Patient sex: F
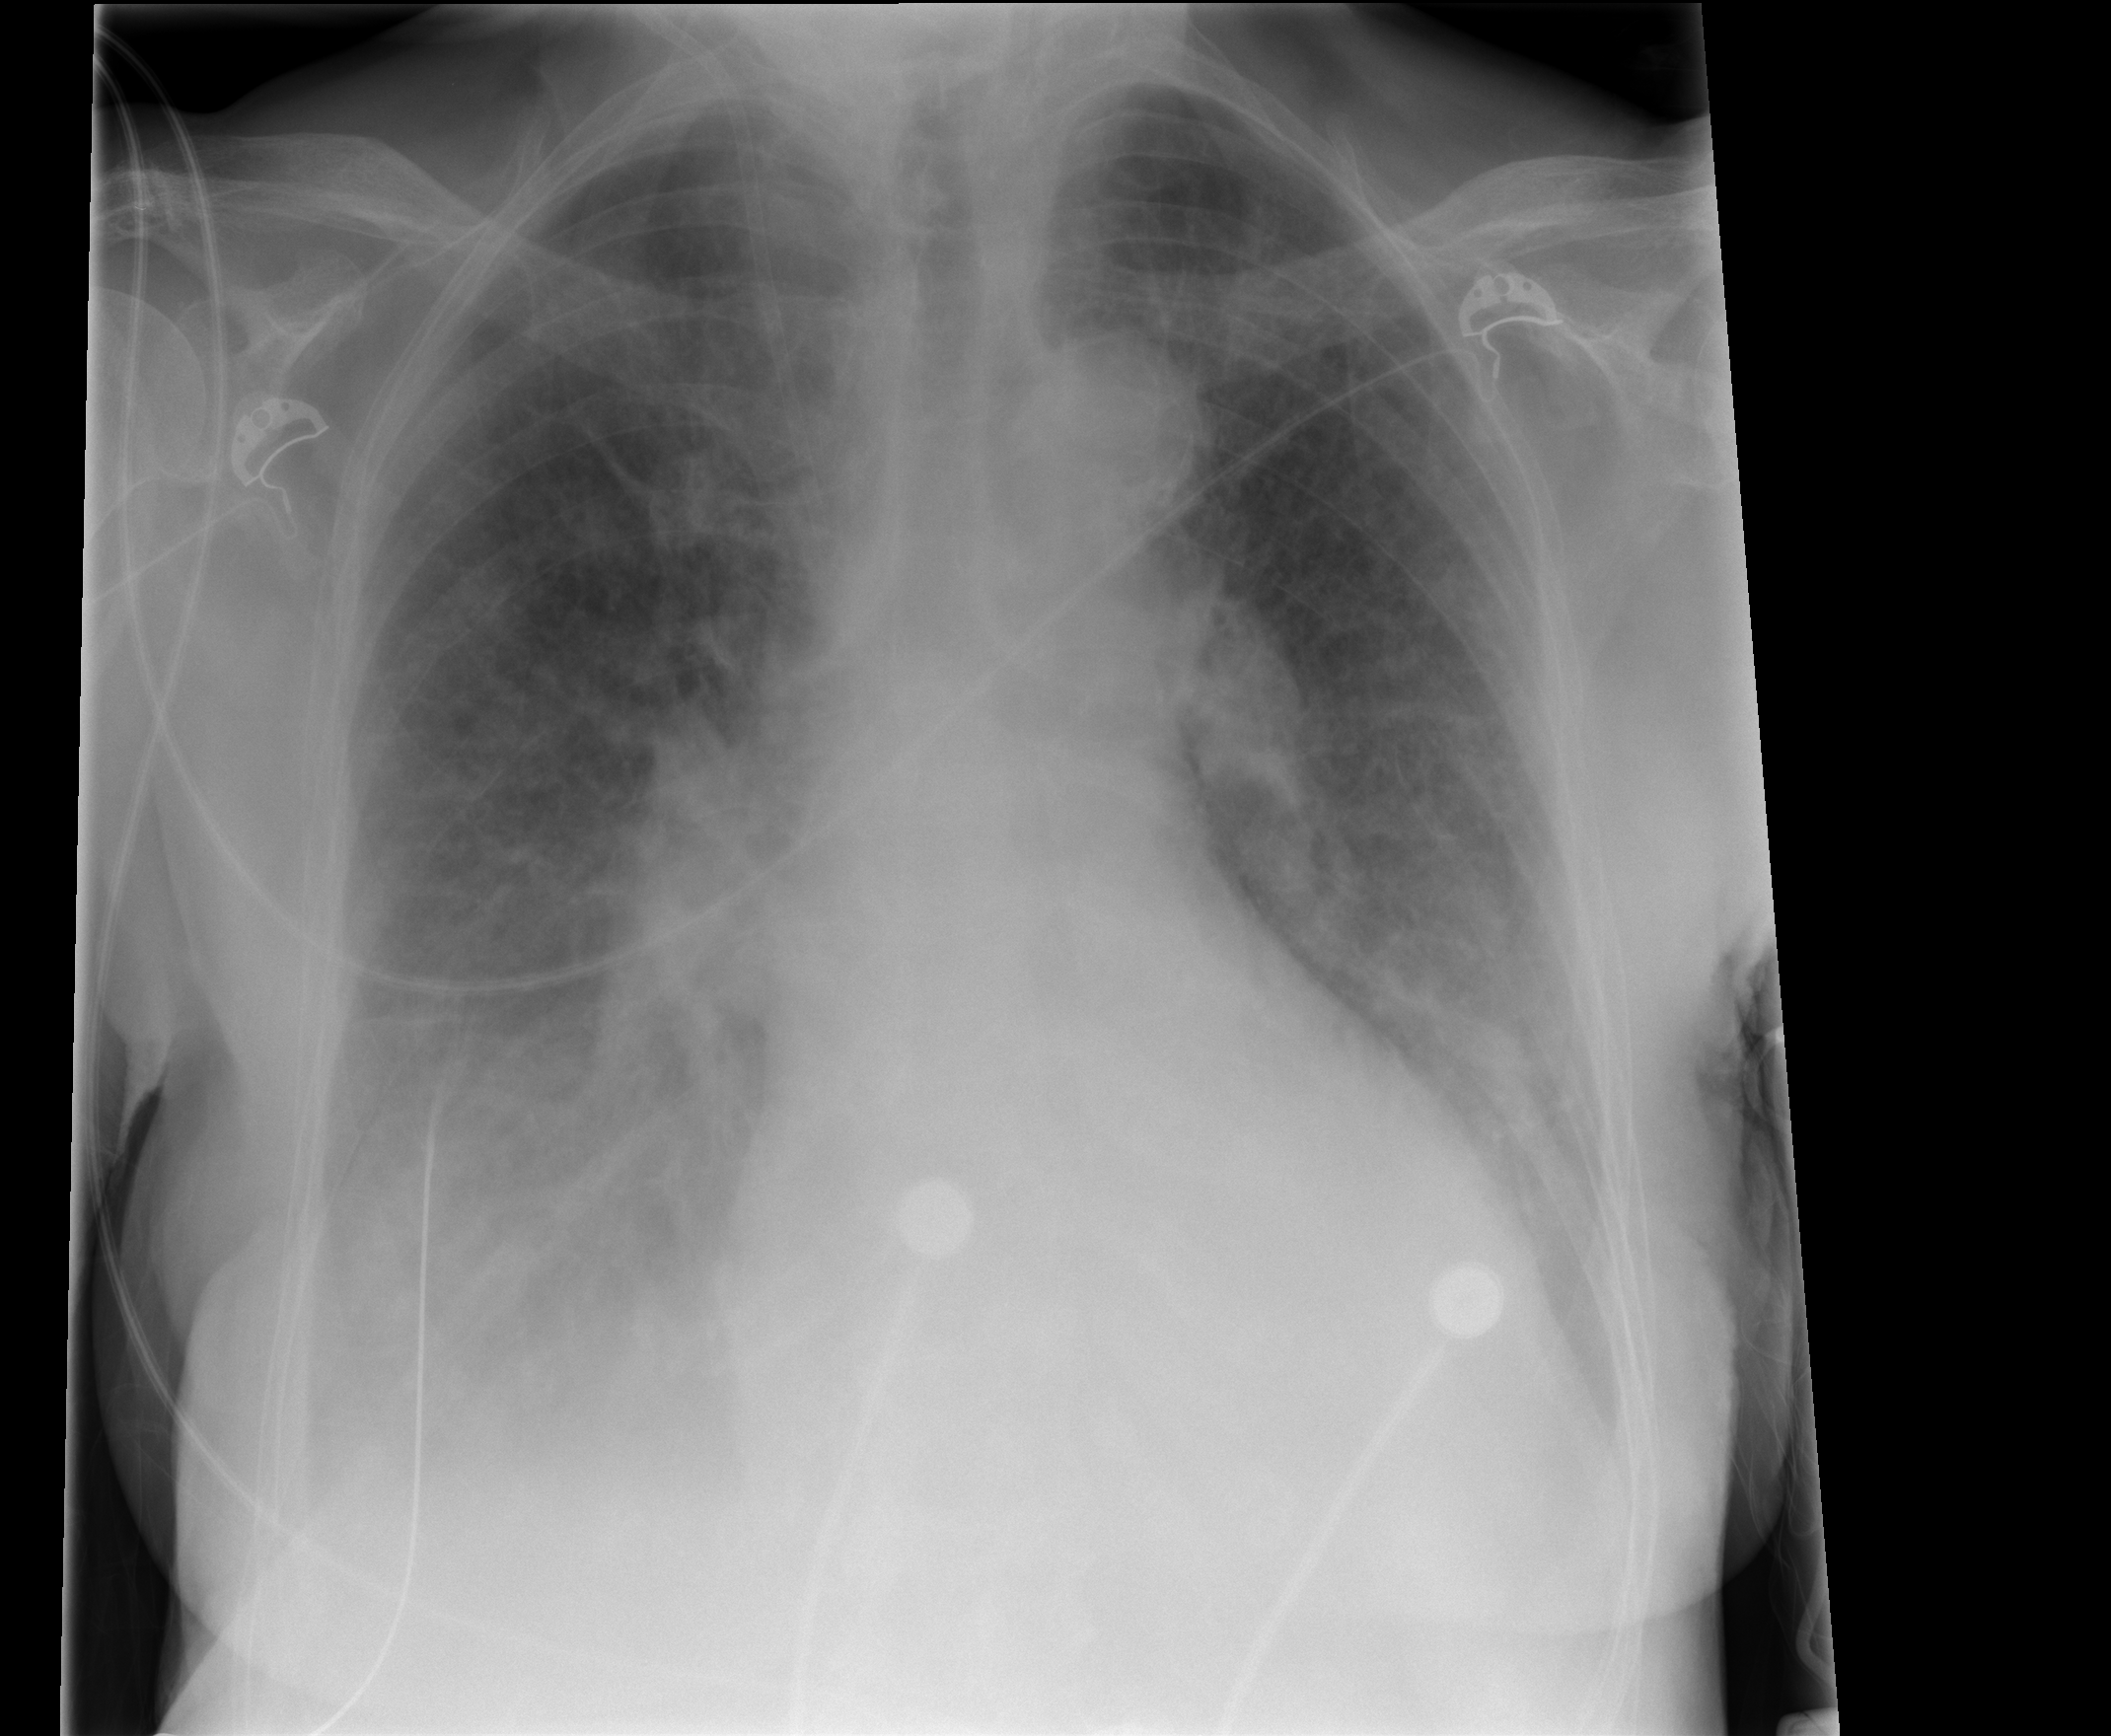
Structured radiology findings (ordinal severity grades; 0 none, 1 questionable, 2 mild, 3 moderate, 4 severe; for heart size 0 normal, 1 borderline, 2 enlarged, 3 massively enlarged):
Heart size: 0
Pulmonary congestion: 3
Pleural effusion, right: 3
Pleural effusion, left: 2
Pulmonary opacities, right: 1
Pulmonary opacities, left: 1
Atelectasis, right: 3
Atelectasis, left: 0